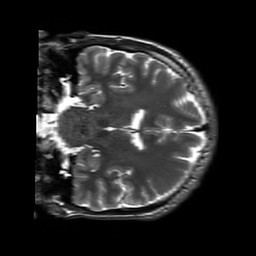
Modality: T2w
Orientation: coronal
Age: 29
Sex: male
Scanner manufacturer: siemens
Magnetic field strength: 3 T
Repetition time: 8.53 s
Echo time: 0.091 s